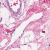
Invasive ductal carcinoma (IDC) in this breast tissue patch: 0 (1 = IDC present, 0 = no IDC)